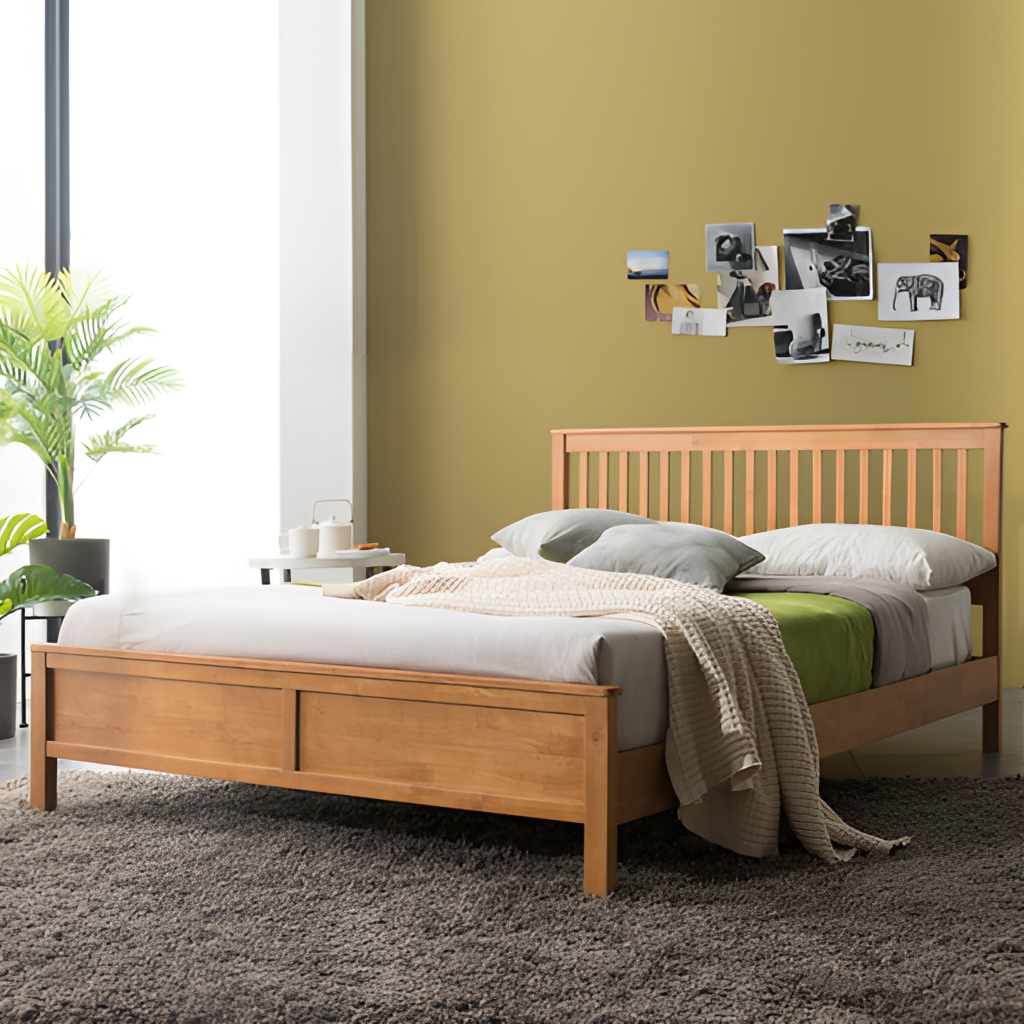
, Sure, flooring, with nan pattern, wallpaper, with nan pattern